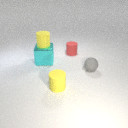
small gray rubber sphere behind small yellow rubber cylinder